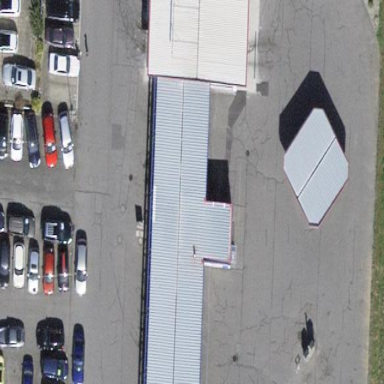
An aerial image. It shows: Building serving as car wash facility.